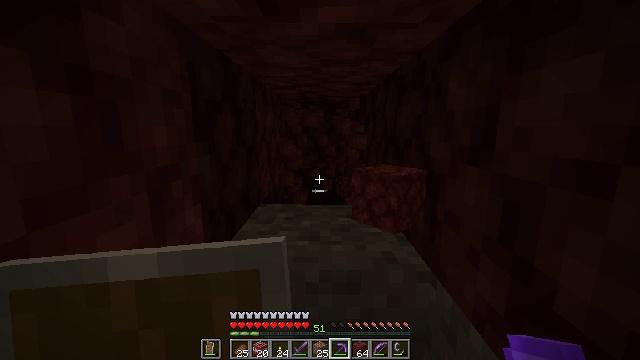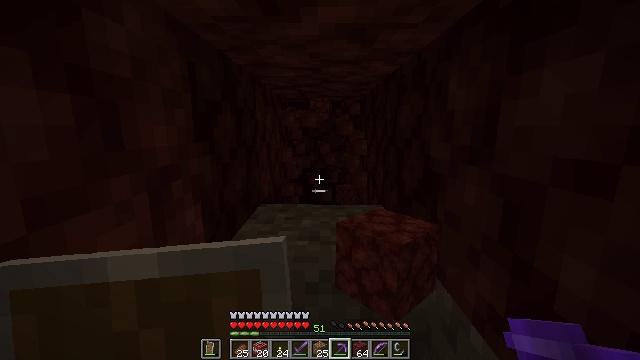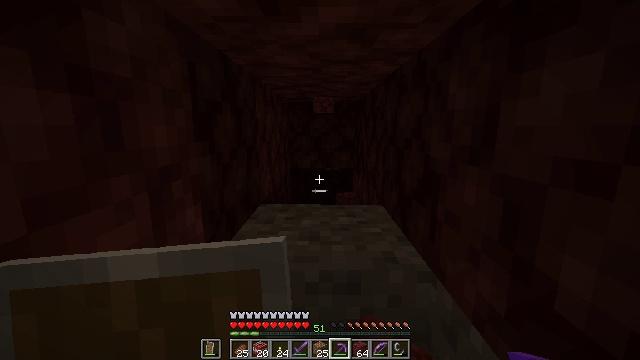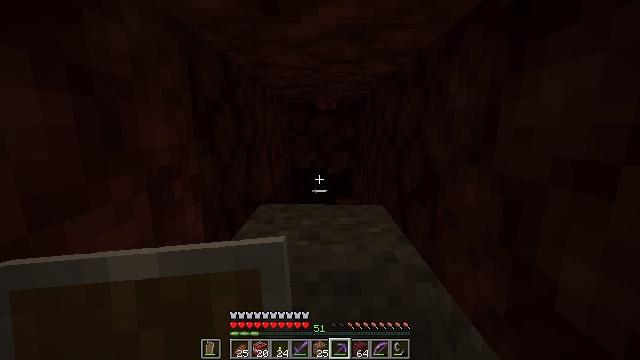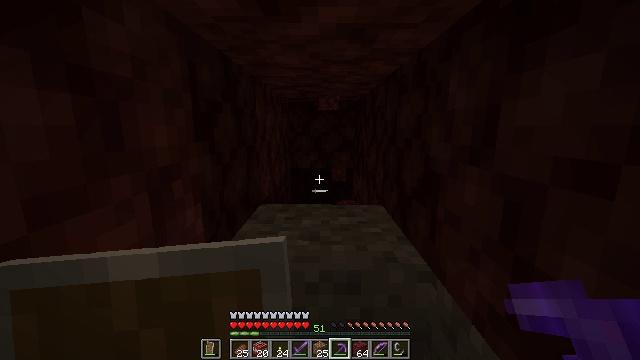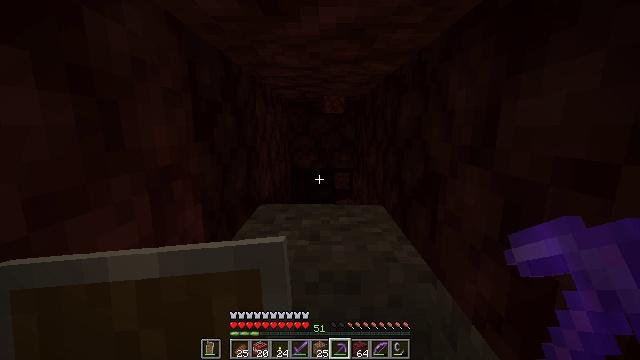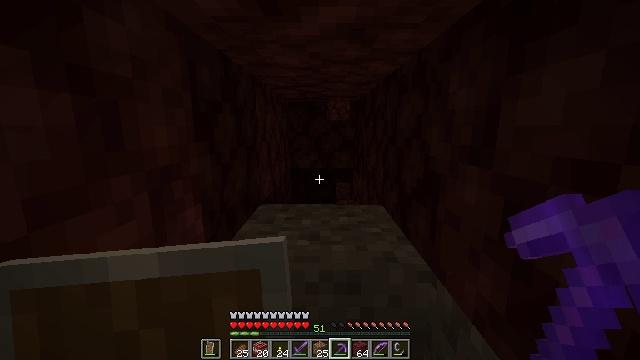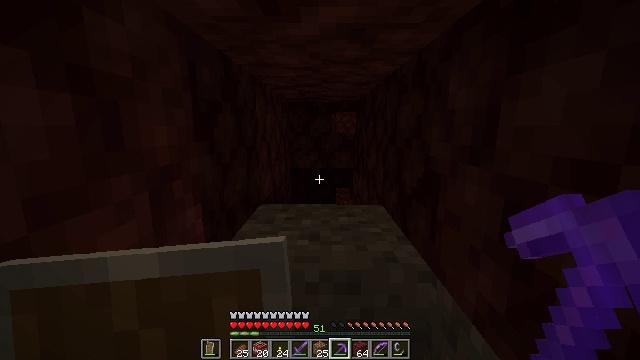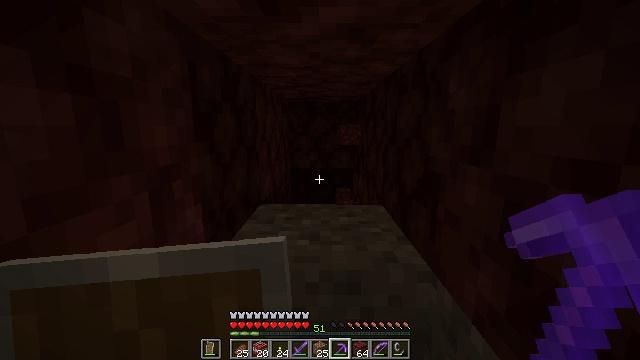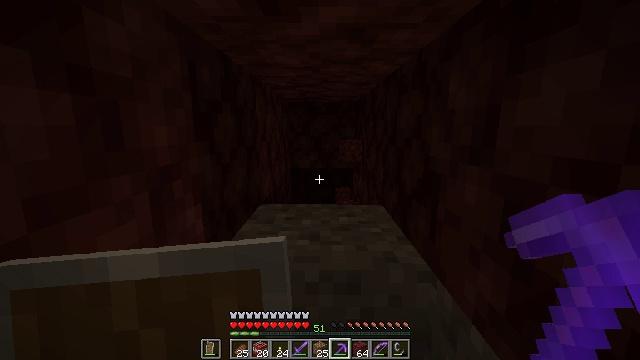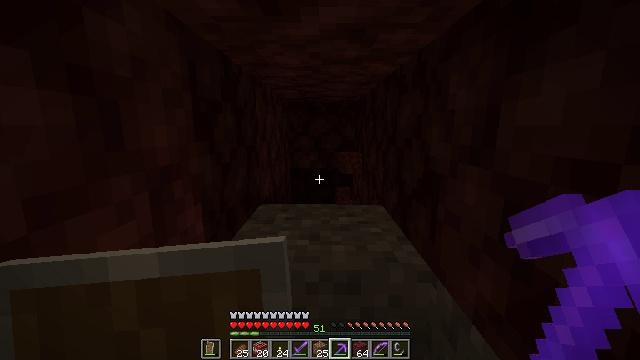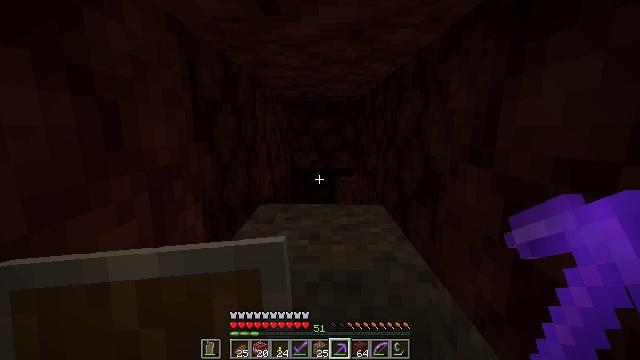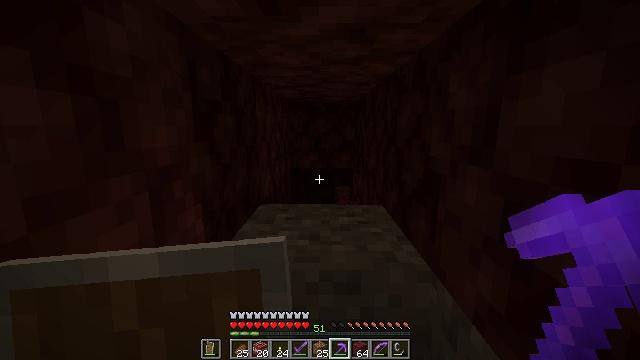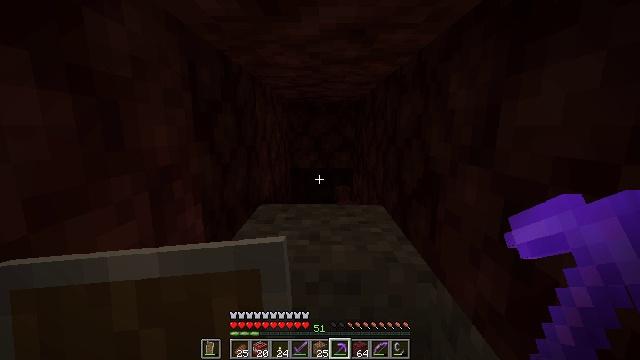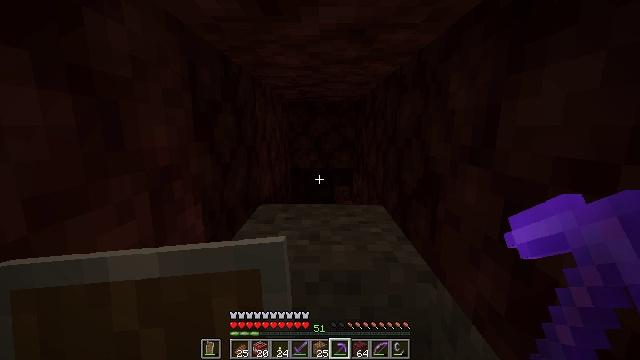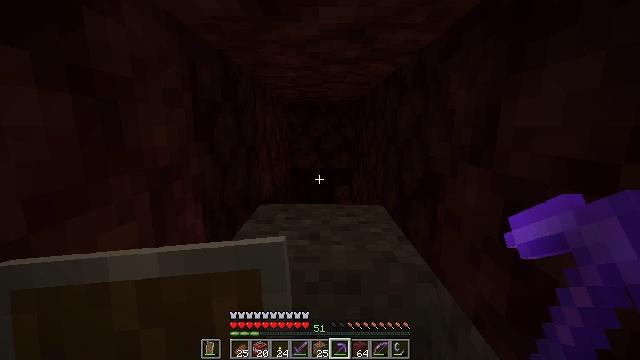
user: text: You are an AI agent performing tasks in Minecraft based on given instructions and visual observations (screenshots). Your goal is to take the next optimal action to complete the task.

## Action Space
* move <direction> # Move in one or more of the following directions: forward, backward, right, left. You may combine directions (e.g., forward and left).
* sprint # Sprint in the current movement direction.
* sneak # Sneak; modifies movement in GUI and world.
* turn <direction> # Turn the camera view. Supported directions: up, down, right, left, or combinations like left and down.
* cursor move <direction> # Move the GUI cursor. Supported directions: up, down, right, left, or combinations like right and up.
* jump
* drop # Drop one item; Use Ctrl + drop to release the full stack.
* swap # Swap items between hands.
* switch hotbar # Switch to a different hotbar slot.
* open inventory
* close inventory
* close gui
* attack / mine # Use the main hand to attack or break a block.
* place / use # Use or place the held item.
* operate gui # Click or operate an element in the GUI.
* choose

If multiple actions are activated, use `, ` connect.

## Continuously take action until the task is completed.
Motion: motion action
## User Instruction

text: Gather gravel by digging.
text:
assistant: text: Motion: no_op
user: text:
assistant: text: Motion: no_op
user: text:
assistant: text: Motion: no_op
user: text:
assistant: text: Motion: no_op
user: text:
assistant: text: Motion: no_op
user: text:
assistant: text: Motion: no_op
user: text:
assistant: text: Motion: no_op
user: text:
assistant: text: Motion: no_op
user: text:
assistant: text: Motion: no_op
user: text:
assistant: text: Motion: no_op
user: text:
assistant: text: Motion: no_op
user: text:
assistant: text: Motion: no_op
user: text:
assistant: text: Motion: no_op
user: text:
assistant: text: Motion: no_op
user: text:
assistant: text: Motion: no_op
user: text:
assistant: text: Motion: no_op
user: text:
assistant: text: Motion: no_op
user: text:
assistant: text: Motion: no_op
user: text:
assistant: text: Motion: no_op
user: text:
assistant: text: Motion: turn down
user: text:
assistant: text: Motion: turn down
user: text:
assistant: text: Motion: turn down
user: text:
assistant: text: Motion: no_op
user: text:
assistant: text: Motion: turn down
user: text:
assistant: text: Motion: turn down
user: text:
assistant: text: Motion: attack / mine
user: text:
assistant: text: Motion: attack / mine
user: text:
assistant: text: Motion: attack / mine
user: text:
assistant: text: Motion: attack / mine
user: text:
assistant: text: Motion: attack / mine